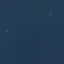
Label: SeaLake